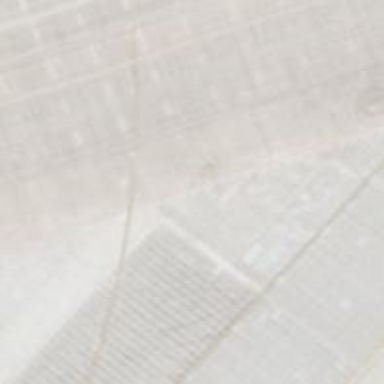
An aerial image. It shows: Concrete taxiway at the airport.